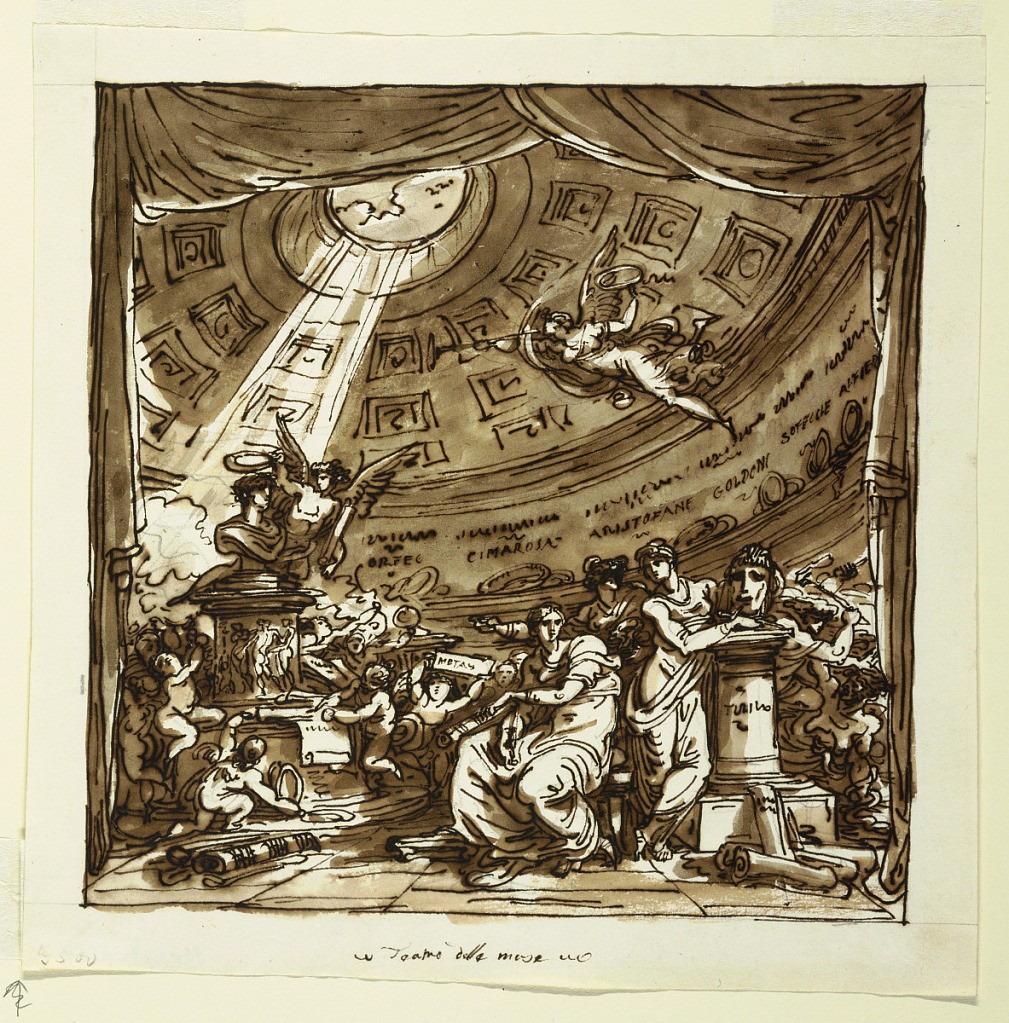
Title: Design for Stage Curtain: Temple of Fame
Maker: Felice Giani, Italian, 1758–1823
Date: ca. 1815
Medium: Pen and brown ink, brush and brown wash, black chalk on off-white laid paper
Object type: Drawing
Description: Vertical format. Variation of design 1901-39-3181. Putto raises tablet with inscription "METAS" [tasio]  near monument at left. No hermae shown, but upon entablature lie wreaths and frieze inscribed with names "ORFEO, CIMAROSA, ARISTOFANE, GOLDONI, SOFFOCLE, ALFIERI." Inscription below: "Teatro delle muse." Figures fill the scene, an angel in flight blows a horn at upper right. From the occulus at the top of the dome shines a beam of light onto a bust of a male figure being crowned by a winged figure.